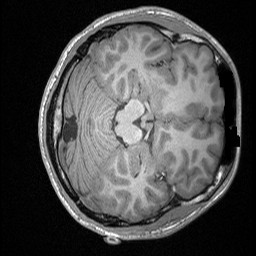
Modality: T1w
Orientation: axial
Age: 19
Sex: male
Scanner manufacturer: siemens
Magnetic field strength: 3 T
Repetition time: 1.64 s
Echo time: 0.00234 s